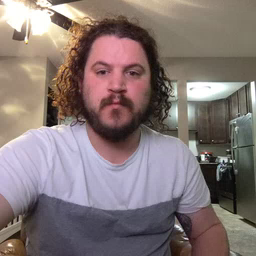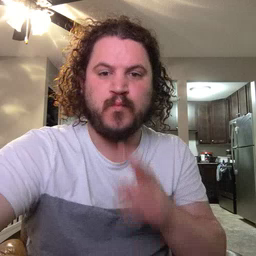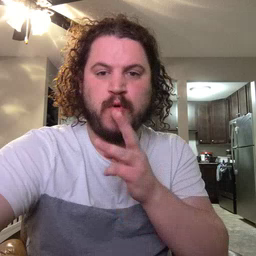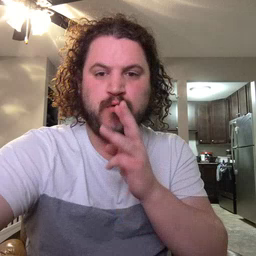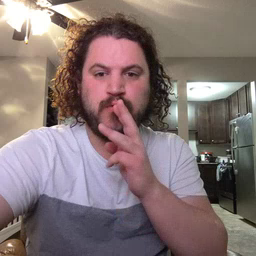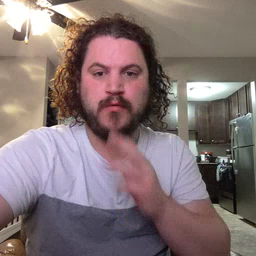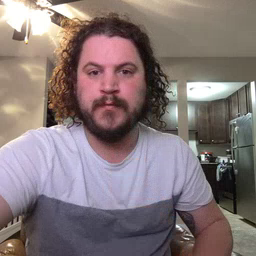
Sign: water